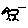
Label: bird